Question: I'm looking how to make a start button in storyboards, but it hasnt the initwithnib code to use, like in XLB. I'm using the sprite kit. So far my code is like this.
Viewcontroller.h = mainmenu
'''
@interface ViewController : UIViewController
- (IBAction)PlayBtn:(id)sender;
@end
'''
And in the viewcontroller.m I want to connect it to myScene where the game is. In the myScene.m.
for that I tried using following.
'''
- (IBAction)PlayBtn:(id)sender {
MyScene *game = [[MyScene alloc] initWithNibName:nil bundle:nil];
[self presentViewController:game animated:YES completion:NULL];
}
'''
Although getting error at the initWithNibName doesnt exist. I have only used xlb before but wanted to make a game with sprite-kit.
Here is a screenshot of my storyboard. All graphics are copyrigth protected.
Cheers!
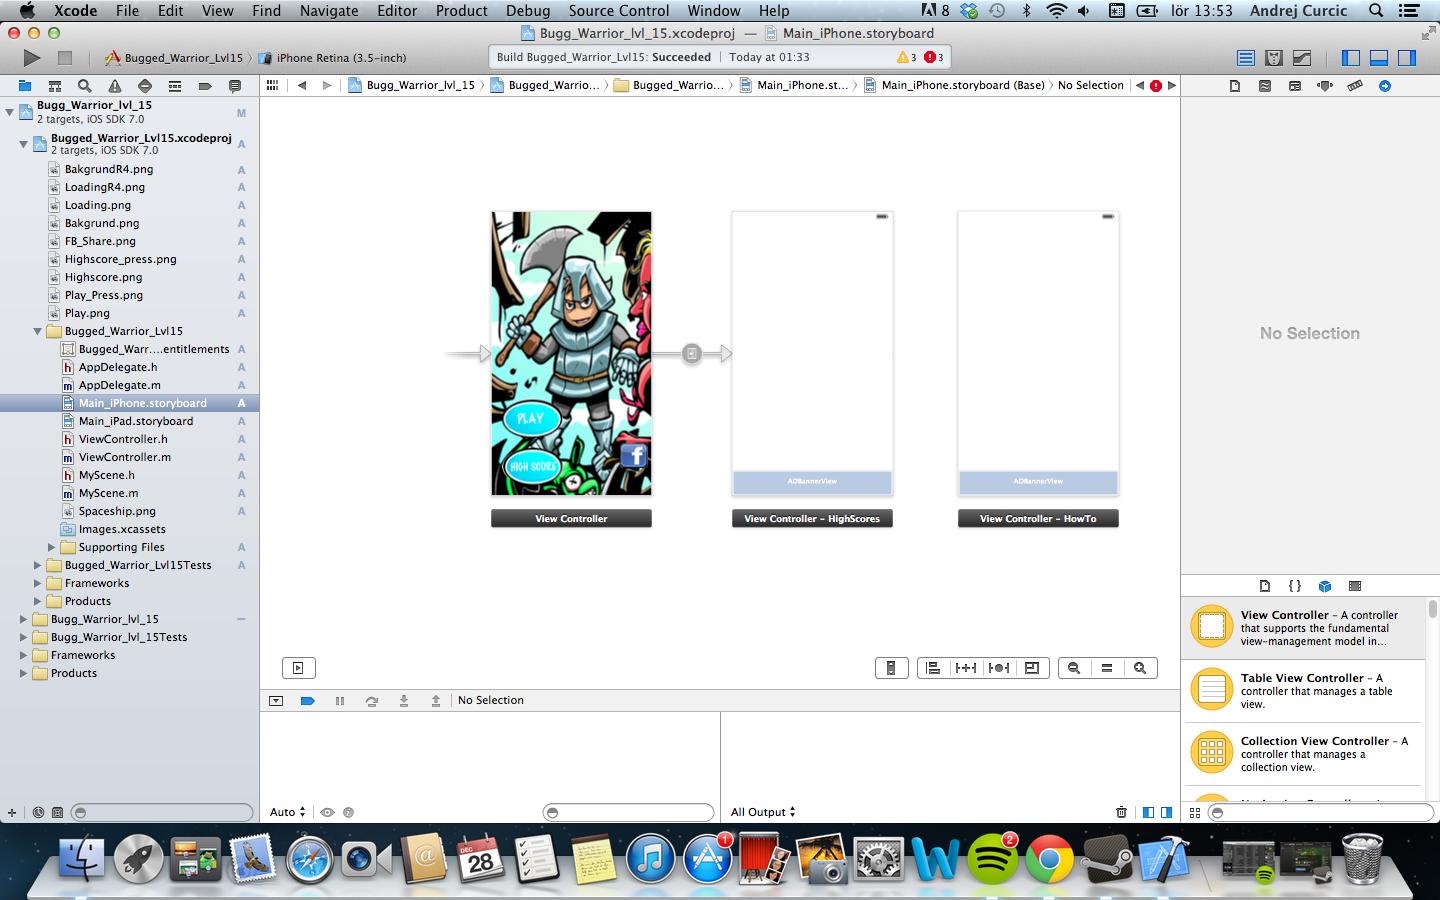
Answer: You can mix and match nib files and scenes from storyboards if you like. If you want to do that, create a nibfile (XIB file) and save it to your project. Then use initWithNibName:bundle: as always.
If you haven't created a nib, that won't work.
If you want to load your view controller scene from your storyboard you have a couple of options.
You can set up a segue by control-dragging from your current view controller to another view controller, naming the segue with a unique identifier, and then invoking the segue directly using the view controller method performSegueWithIdentifier:sender:
Another option is to give the scene itself a unique identifier, then instantiate it with instantiateViewControllerWithIdentifier:, and display it using presentViewController:animated:completion: just like you are trying to do now.